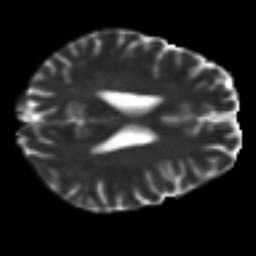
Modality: T2w
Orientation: axial
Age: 32
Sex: female
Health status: healthy
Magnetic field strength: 3 T
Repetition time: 8.4 s
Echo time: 0.0926 s